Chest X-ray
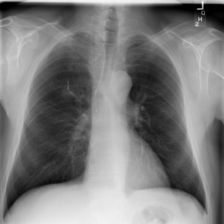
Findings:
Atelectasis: negative
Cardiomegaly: negative
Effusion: negative
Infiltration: negative
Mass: negative
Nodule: negative
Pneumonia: negative
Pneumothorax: negative
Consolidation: negative
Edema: negative
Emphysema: negative
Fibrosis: negative
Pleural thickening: negative
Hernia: negative